Aerial crown-view tile of a tropical tree (Barro Colorado Island, Panama), acquired 20250217:
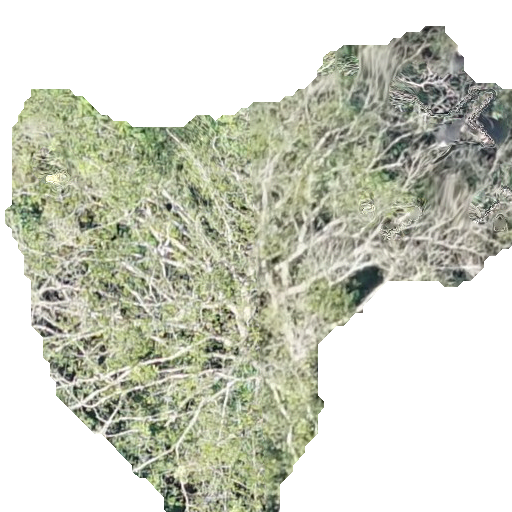
Species: Hura crepitans
GBIF accepted scientific name: Hura crepitans
Crown area: 232.969 m²